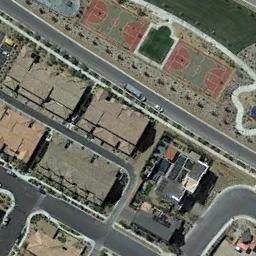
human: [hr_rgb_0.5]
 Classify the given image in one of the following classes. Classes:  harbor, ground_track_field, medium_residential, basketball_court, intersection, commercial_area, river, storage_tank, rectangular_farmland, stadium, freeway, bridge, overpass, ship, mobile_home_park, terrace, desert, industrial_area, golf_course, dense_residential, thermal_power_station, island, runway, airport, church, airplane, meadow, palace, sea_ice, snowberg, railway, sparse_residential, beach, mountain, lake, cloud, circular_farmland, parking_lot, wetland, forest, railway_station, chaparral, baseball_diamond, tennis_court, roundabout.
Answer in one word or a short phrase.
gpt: basketball_court